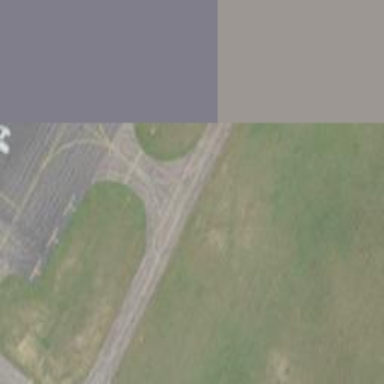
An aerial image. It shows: View of taxiway at the airport.